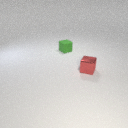
small green rubber cube to the left of small red metal cube